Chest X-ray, PA view. Patient: 42 years old, sex M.
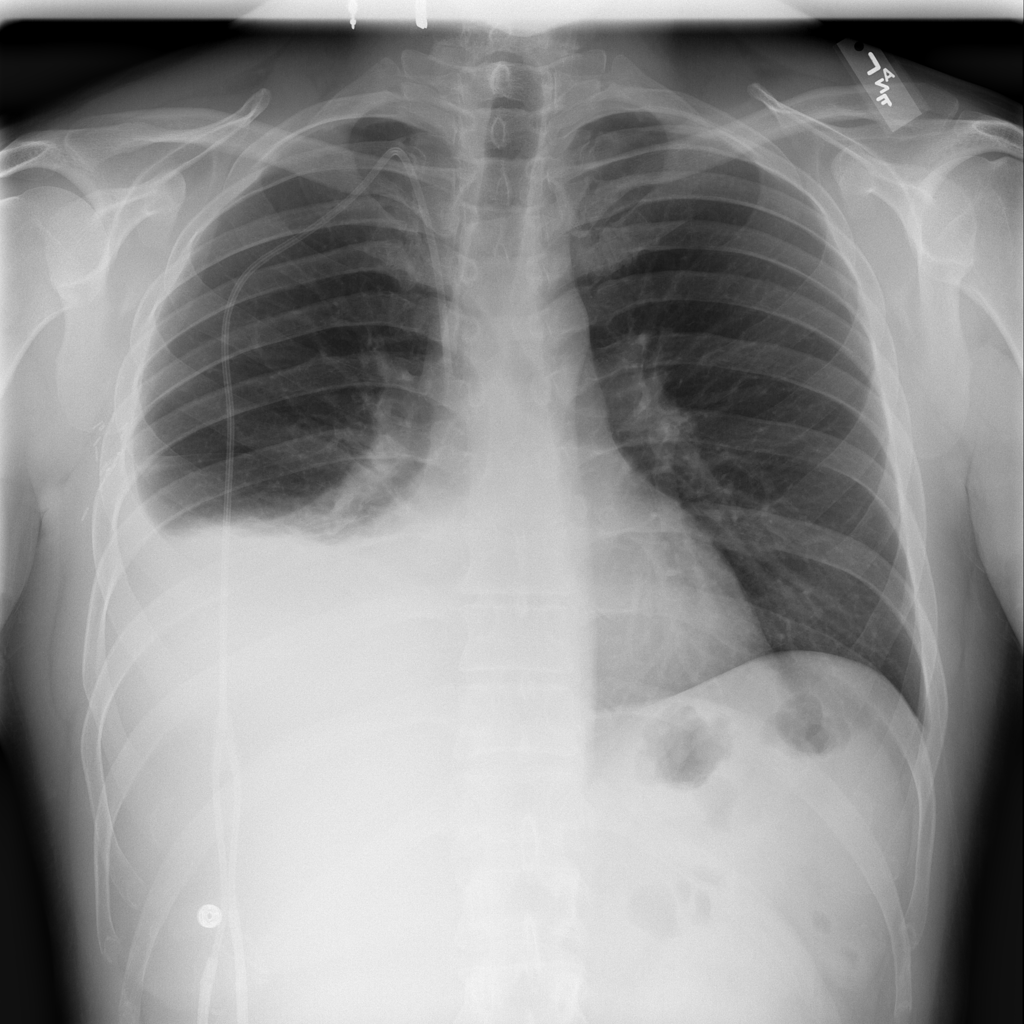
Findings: Effusion